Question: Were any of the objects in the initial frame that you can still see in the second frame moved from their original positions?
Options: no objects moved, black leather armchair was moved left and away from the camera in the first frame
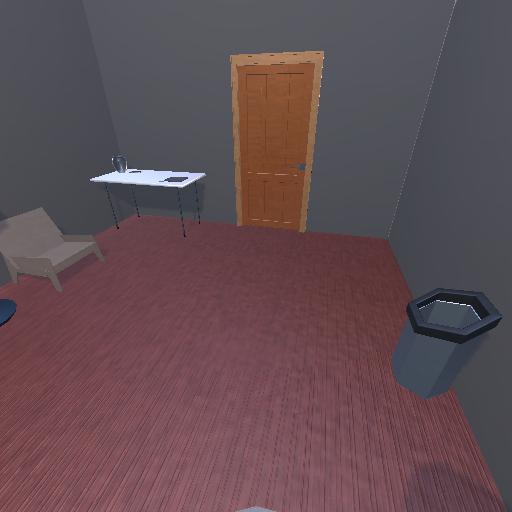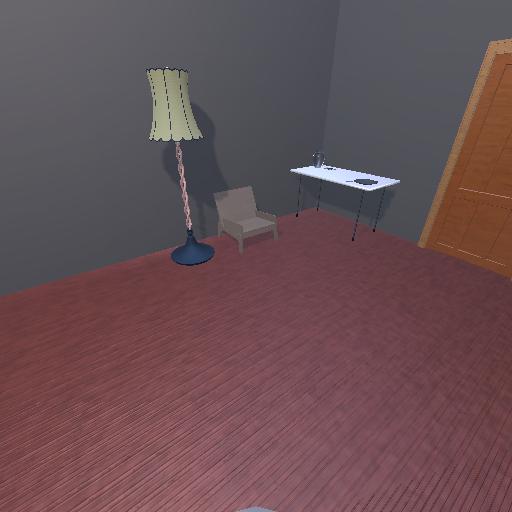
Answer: no objects moved